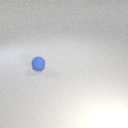
small blue rubber sphere